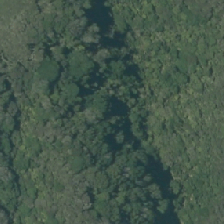
Land cover: broadleaved_indigenous_hardwood